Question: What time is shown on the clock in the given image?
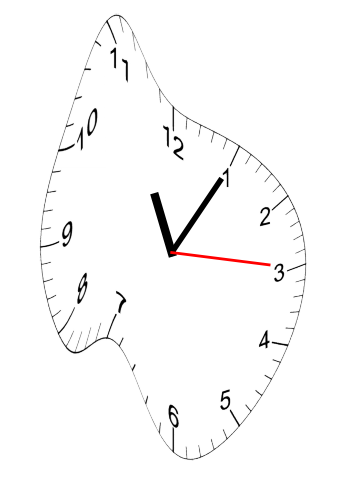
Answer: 11:05:15